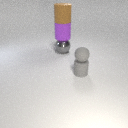
small gray rubber cylinder below small gray rubber sphere